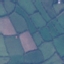
Label: Pasture